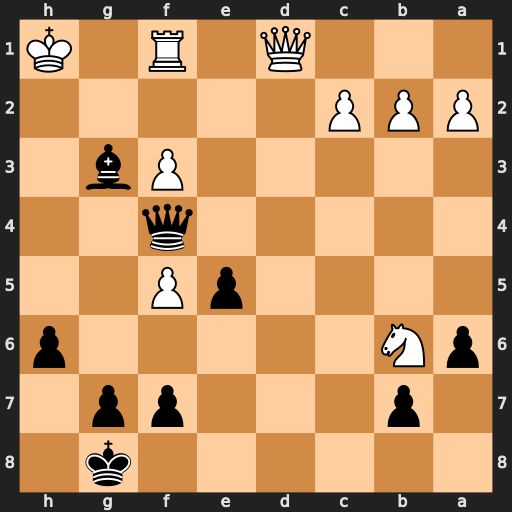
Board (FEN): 6k1/1p3pp1/pN5p/4pP2/5q2/5Pb1/PPP5/3Q1R1K
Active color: b
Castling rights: -
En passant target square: -
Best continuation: Qh4+ Kg1 Qh2#